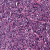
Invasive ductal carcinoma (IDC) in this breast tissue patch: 1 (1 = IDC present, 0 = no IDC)